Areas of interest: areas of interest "Suzhou Station South Plaza West Parking Lot"
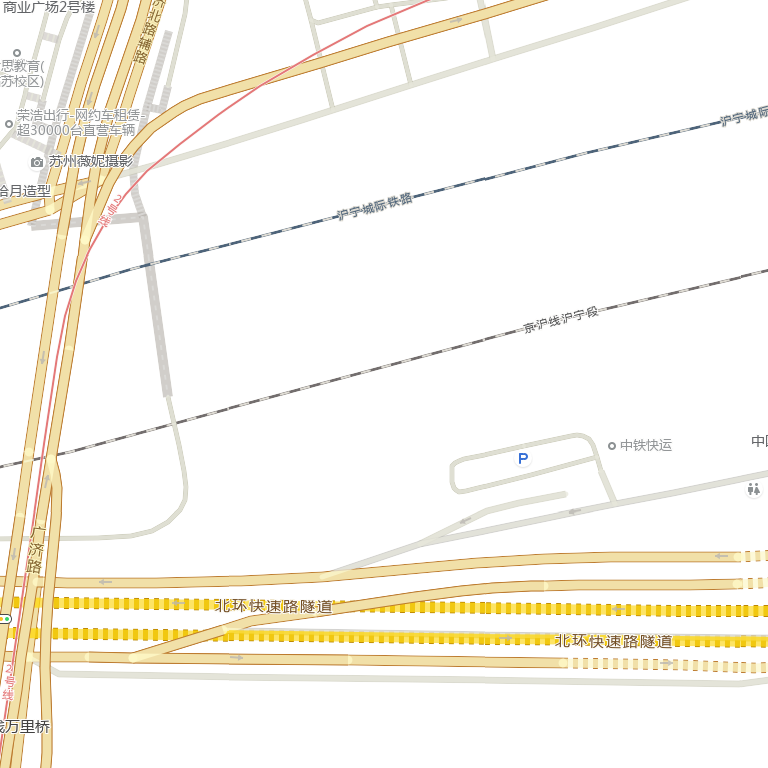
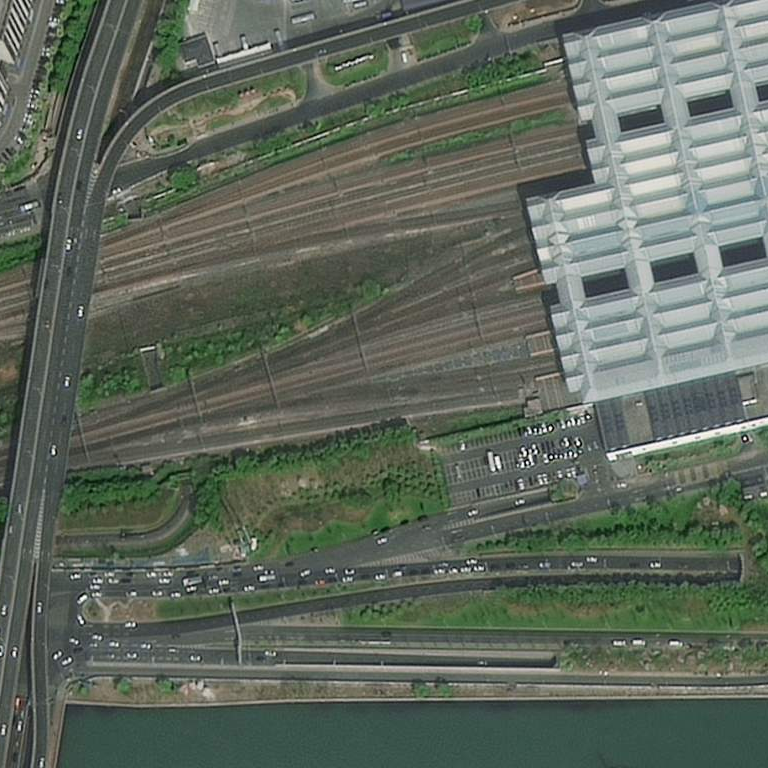